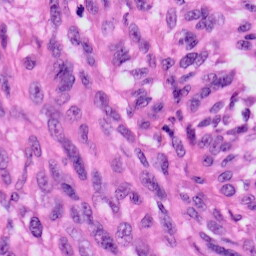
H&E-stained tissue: Skin